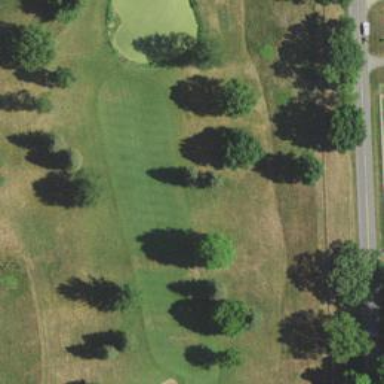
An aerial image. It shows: Golf hole.